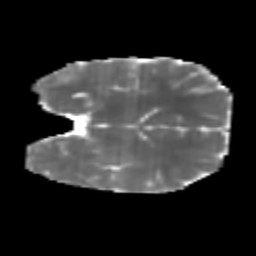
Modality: MD
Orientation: coronal
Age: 7
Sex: female
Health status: healthy